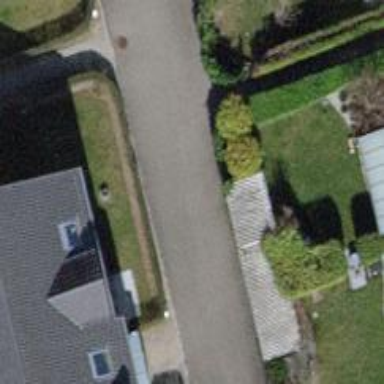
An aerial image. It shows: Hedge acting as barrier.